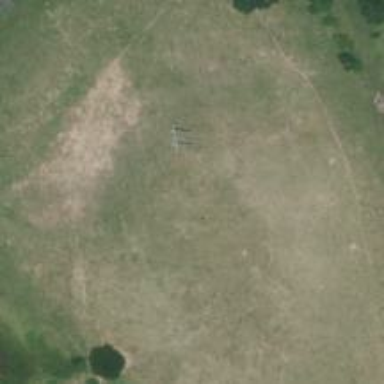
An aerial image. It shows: Power tower.